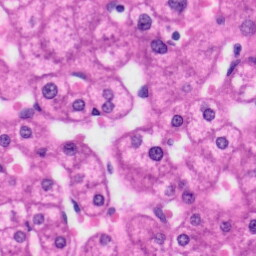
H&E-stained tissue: Liver